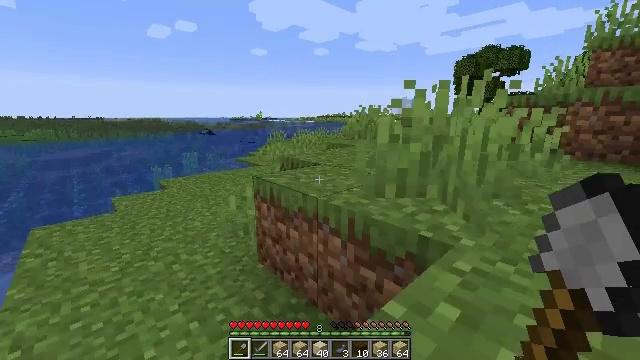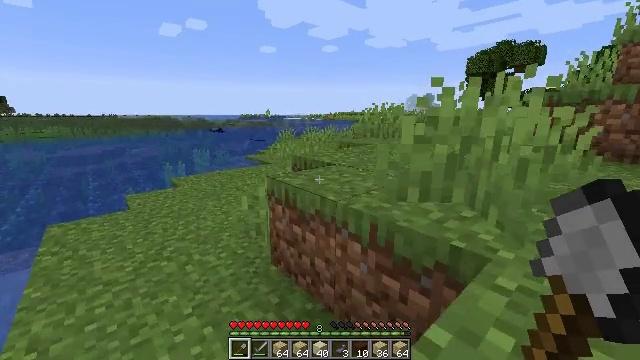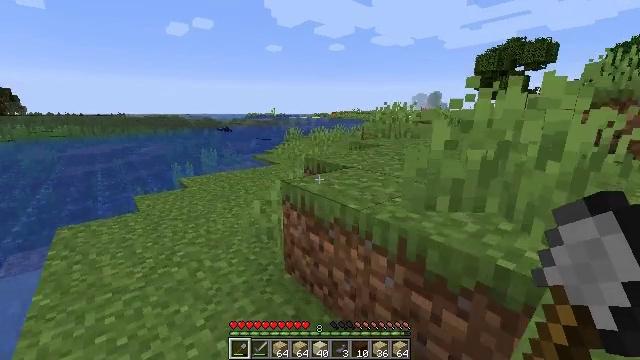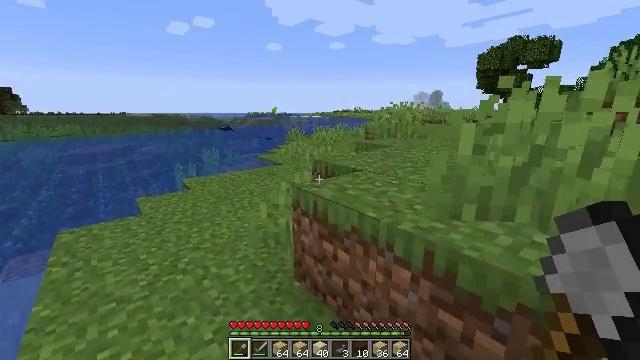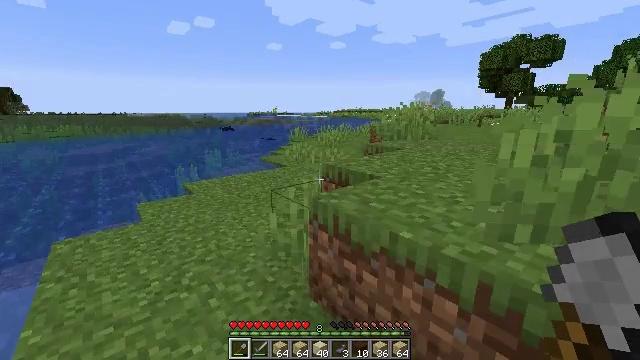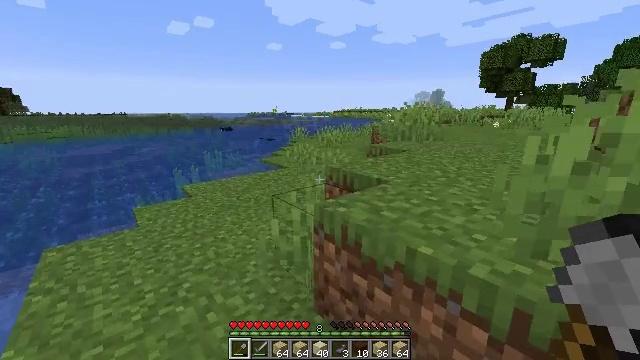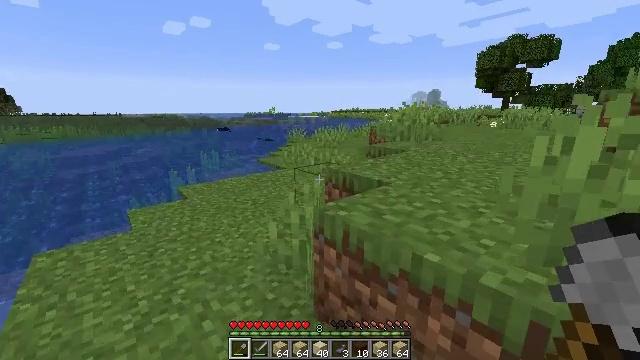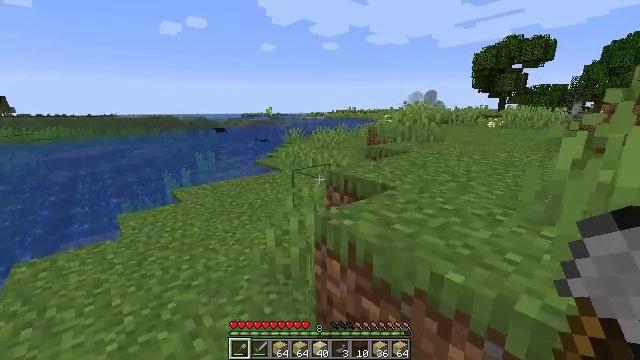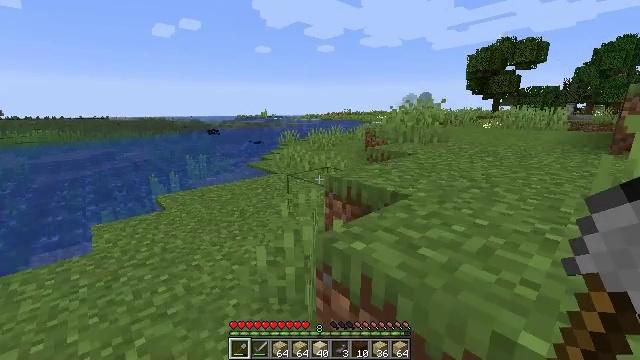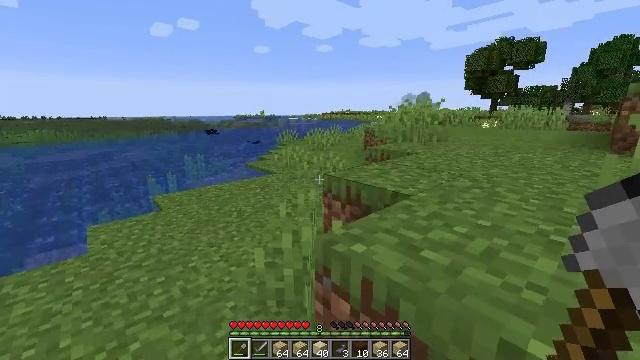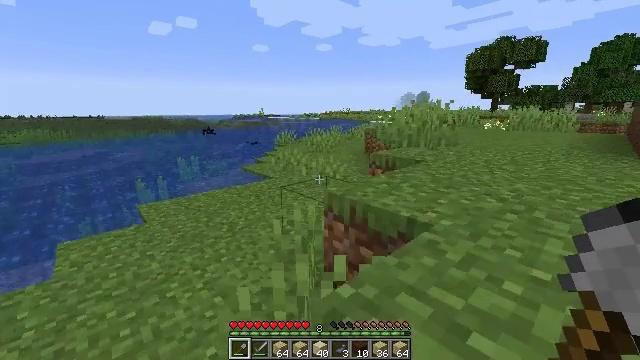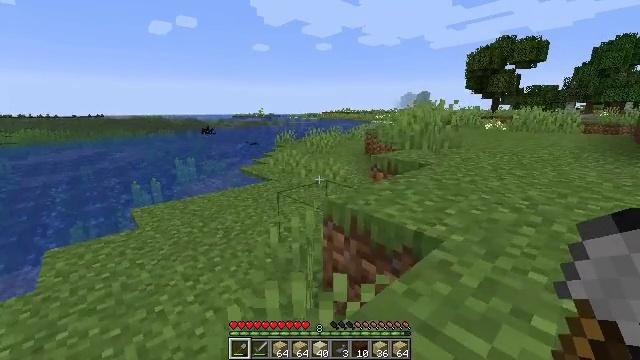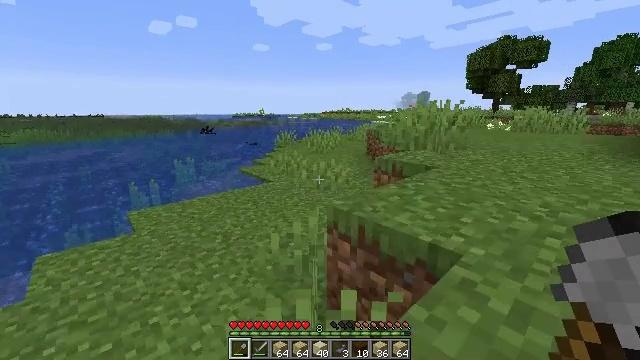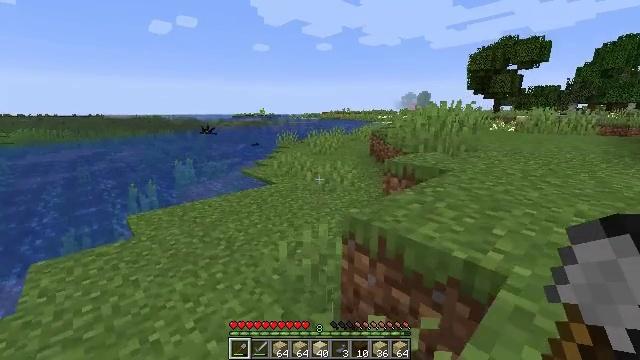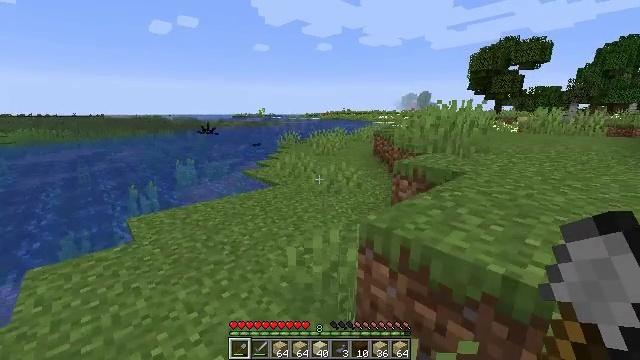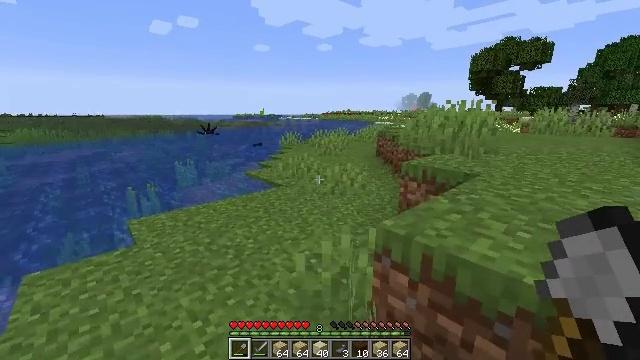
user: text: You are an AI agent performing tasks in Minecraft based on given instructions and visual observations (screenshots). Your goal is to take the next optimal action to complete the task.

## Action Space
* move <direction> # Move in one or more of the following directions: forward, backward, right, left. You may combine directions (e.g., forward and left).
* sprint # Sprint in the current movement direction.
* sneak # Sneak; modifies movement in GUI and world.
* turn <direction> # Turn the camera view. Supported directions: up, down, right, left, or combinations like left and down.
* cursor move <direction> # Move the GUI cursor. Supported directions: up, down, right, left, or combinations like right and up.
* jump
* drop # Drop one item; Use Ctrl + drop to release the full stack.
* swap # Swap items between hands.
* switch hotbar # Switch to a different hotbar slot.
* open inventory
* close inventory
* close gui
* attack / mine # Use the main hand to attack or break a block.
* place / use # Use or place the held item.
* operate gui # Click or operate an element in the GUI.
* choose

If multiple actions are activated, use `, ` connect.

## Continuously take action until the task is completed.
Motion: motion action
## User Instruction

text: Collect sugar cane near water sources.
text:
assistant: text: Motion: move forward, turn left
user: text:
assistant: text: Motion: move forward, turn left
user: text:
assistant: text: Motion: move forward
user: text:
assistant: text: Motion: move forward
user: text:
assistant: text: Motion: move forward
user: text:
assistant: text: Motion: move forward
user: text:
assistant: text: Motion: move forward
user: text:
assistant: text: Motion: move forward, turn right
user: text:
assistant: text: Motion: move forward
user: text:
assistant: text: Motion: move forward
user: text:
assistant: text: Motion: move forward
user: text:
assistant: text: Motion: move forward
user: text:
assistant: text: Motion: move forward
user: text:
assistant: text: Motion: move forward
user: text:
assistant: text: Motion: move forward
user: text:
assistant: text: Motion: move forward
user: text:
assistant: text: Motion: move forward
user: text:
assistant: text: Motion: move forward
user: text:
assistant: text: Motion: move forward
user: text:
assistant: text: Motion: move forward
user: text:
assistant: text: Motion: move forward
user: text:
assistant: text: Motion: move forward
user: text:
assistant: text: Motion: move forward
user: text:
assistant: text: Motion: move forward
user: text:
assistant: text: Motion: move forward
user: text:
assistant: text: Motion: move forward
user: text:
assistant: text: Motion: move forward
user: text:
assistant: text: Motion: move forward
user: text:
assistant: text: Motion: no_op
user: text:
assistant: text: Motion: no_op